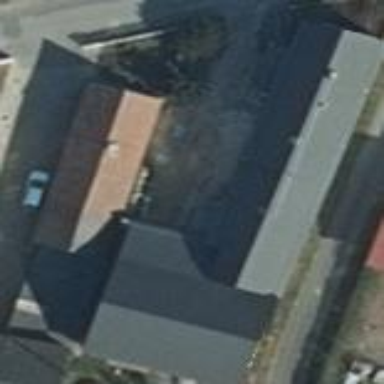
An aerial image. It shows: Building.